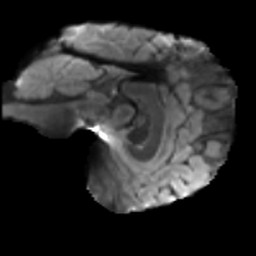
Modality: T2w
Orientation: sagittal
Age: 24
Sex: female
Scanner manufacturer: siemens
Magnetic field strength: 3 T
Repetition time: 3.5 s
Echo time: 0.086 s